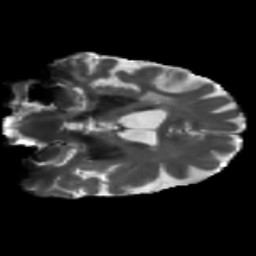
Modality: T2w
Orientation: coronal
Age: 68
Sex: female
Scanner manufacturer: siemens
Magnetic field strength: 3 T
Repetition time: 5.25 s
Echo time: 0.08 s